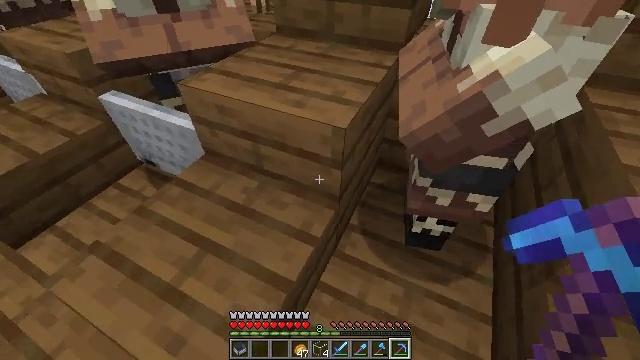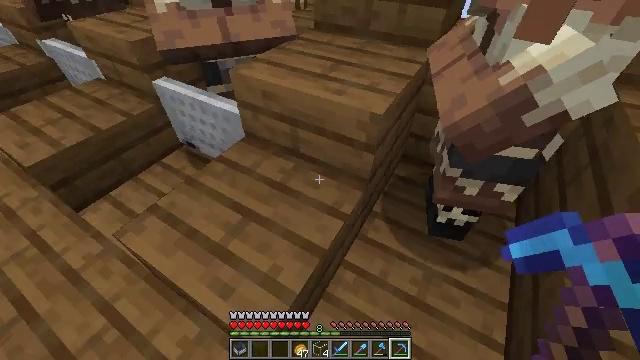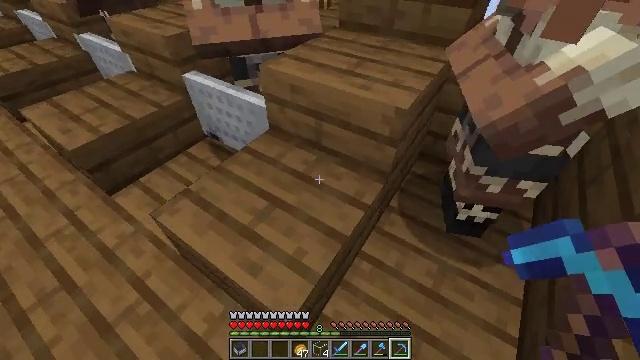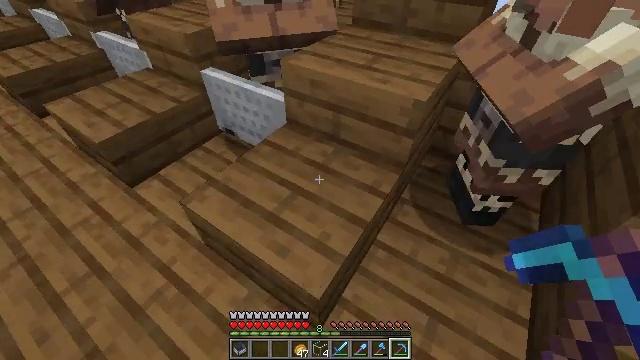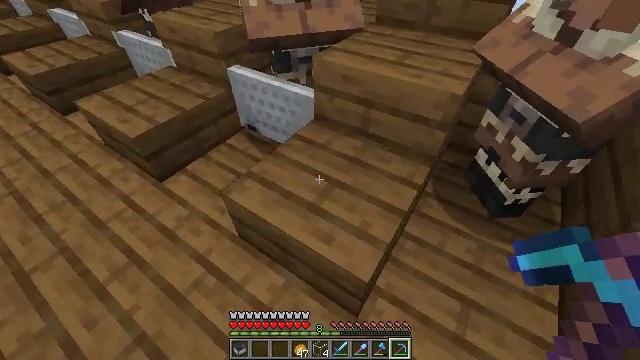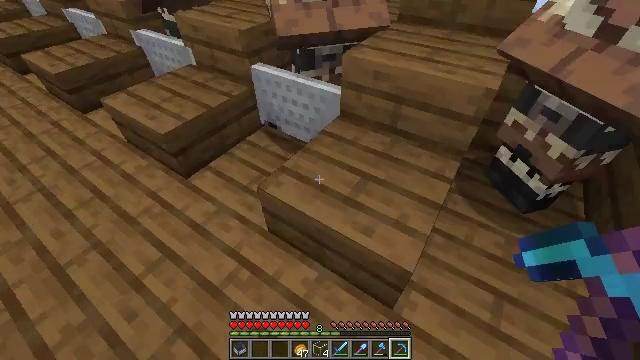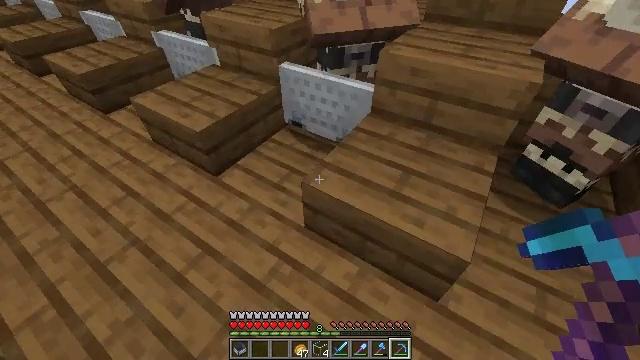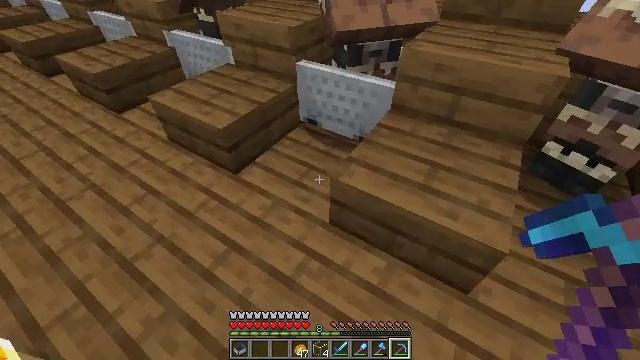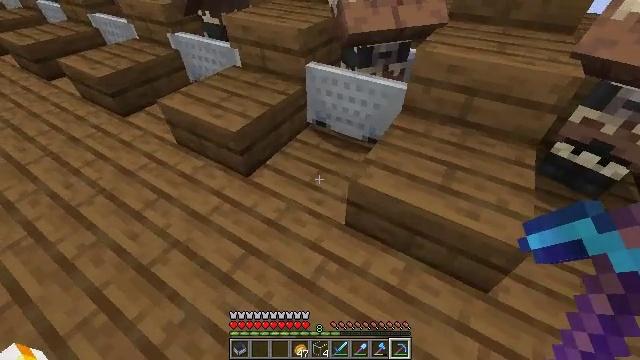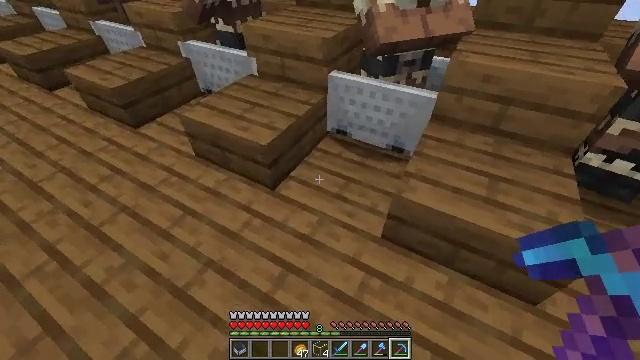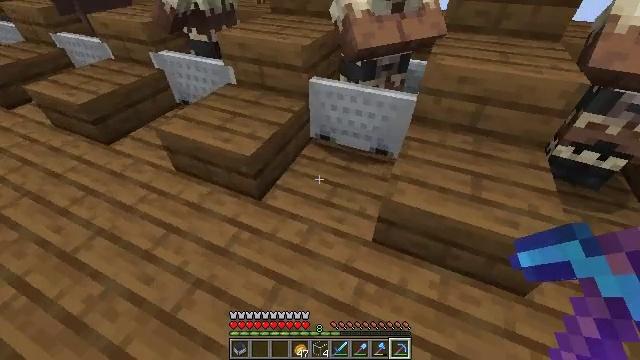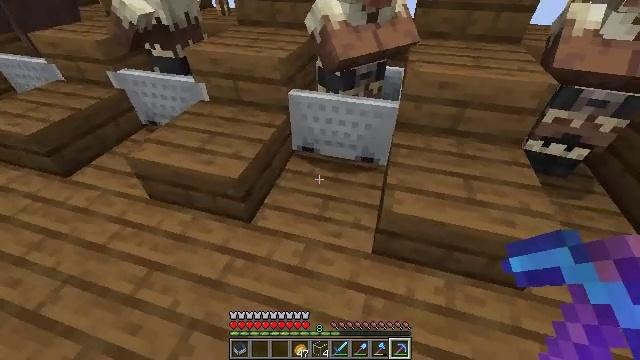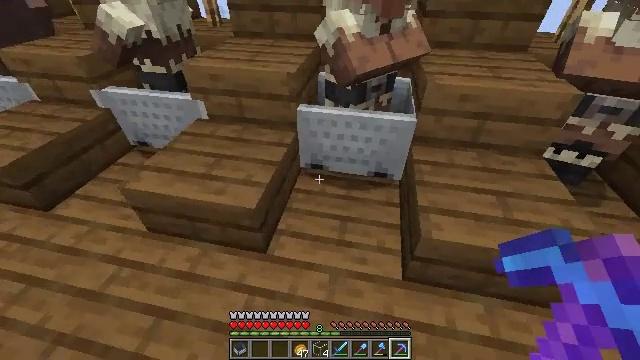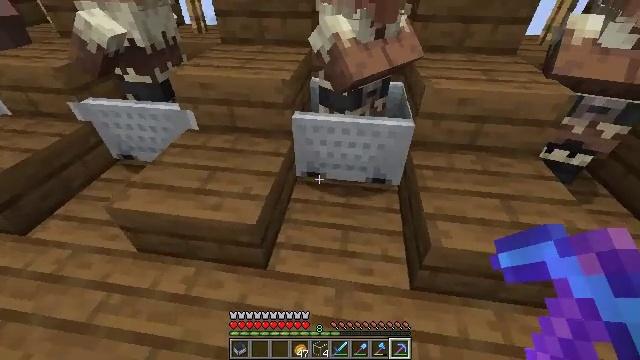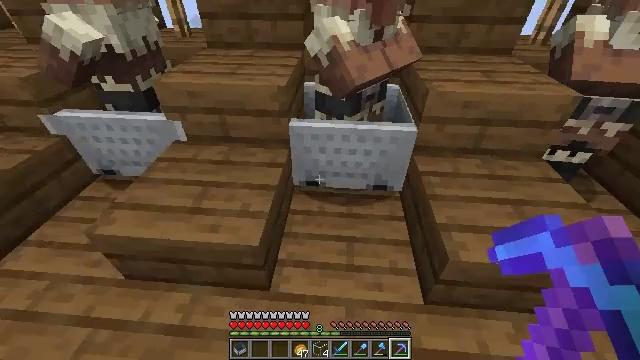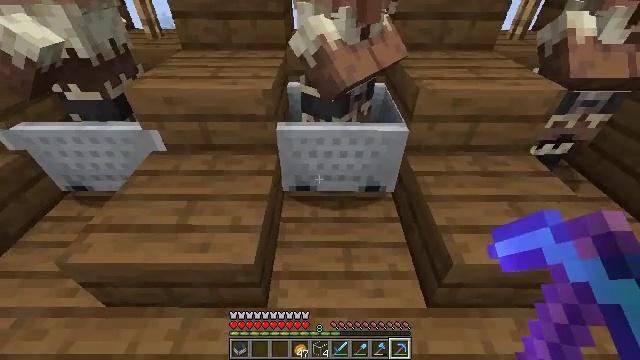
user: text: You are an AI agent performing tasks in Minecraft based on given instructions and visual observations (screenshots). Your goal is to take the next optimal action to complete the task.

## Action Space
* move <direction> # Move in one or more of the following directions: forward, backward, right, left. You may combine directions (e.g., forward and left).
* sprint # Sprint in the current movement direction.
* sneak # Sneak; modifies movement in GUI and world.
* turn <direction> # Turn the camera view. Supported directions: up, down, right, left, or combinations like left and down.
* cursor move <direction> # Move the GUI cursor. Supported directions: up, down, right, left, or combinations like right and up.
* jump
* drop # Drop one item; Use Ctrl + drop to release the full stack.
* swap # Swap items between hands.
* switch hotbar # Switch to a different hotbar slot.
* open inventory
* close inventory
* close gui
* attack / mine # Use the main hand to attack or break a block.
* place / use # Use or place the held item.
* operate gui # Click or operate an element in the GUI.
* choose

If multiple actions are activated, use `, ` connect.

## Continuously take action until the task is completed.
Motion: motion action
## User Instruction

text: Remove a spruce sign from the inventory.
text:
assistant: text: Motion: move back and move left, turn left
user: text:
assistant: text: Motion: move back and move left, turn left
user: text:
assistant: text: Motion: move left
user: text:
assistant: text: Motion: move left
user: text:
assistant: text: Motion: move left
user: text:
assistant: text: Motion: move left
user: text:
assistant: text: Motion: move left
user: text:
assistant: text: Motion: move left, turn right
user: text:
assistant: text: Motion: move forward and move left, turn right
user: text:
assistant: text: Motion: move forward and move left, turn right
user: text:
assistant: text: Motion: move forward and move left, turn right and up
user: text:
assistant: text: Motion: move forward and move left, turn right and up
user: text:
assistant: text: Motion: move forward and move left, turn right
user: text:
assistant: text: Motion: move forward, turn right
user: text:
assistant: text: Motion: turn right
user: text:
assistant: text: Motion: turn right
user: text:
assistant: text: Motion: no_op
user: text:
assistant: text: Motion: no_op
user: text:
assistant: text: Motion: no_op
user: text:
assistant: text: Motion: no_op
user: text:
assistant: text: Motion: no_op
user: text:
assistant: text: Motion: no_op
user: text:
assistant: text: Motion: no_op
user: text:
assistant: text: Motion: attack / mine
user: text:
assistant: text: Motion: attack / mine
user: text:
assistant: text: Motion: attack / mine
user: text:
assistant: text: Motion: attack / mine
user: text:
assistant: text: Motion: no_op
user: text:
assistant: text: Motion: no_op
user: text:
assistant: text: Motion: no_op